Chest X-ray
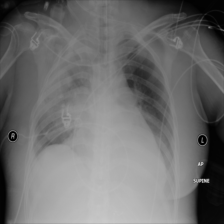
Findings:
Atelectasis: negative
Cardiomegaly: negative
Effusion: negative
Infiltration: negative
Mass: negative
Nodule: negative
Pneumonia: negative
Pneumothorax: negative
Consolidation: negative
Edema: negative
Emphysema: negative
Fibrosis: negative
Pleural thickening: negative
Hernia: negative